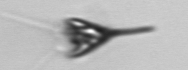
Label: Pyramimonas_longicauda